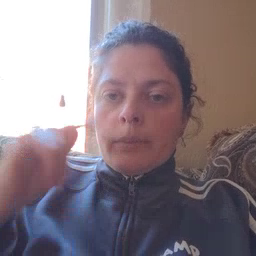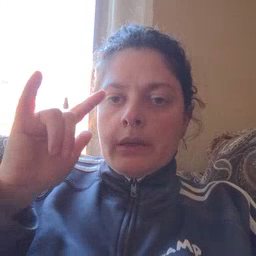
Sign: airplane